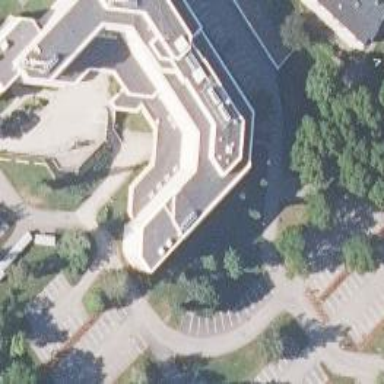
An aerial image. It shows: Government office.